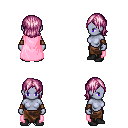
a pixel art fantasy rpg character, female body template, dark elf, purple skin, pink cape, robe skirt, pink long bangs hairstyle, cloth bracers, black shoes, four views (front, back, left, right), 2x2 character sprite sheet, small pixel art, hard edges, no anti-aliasing